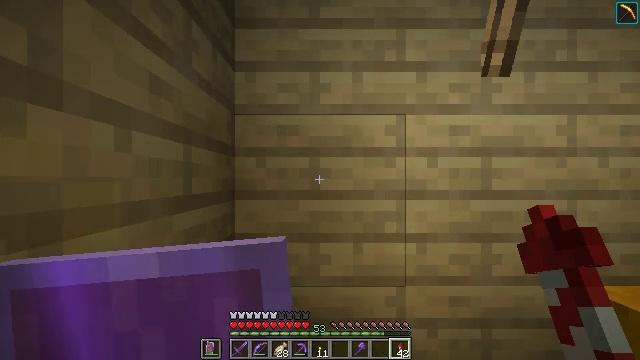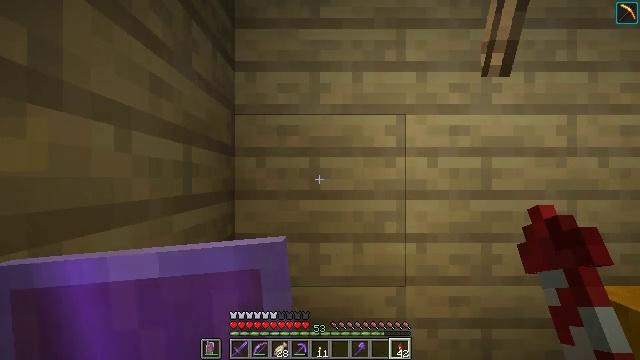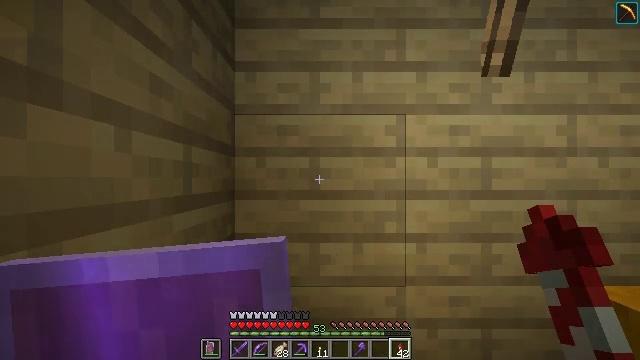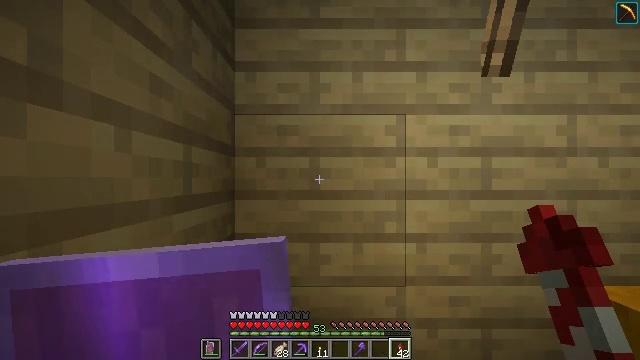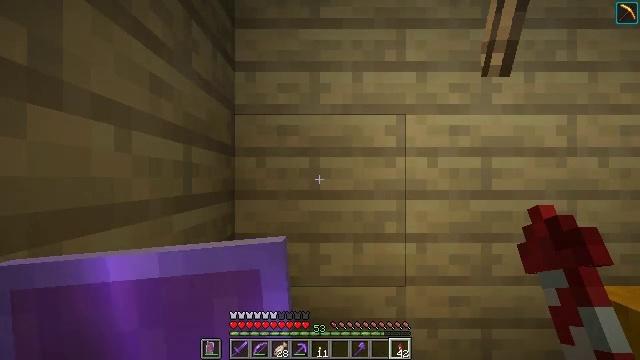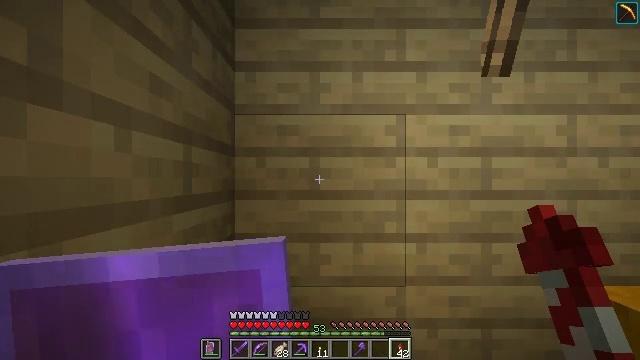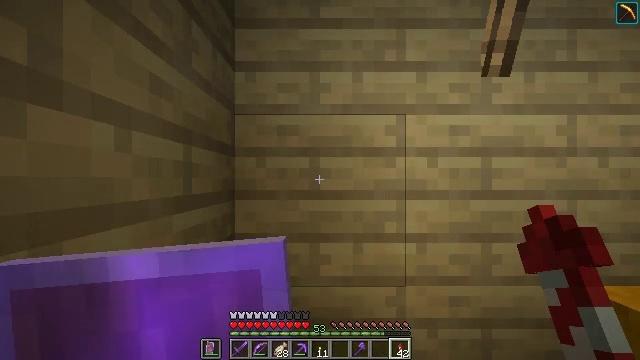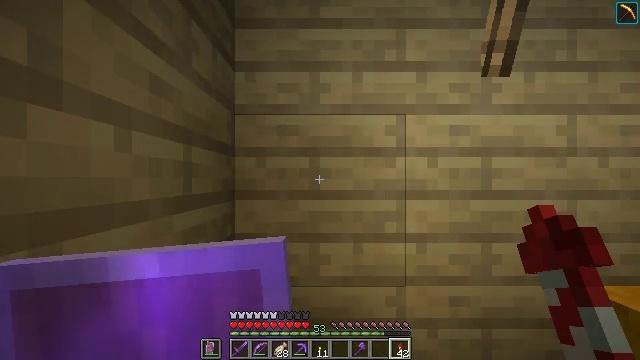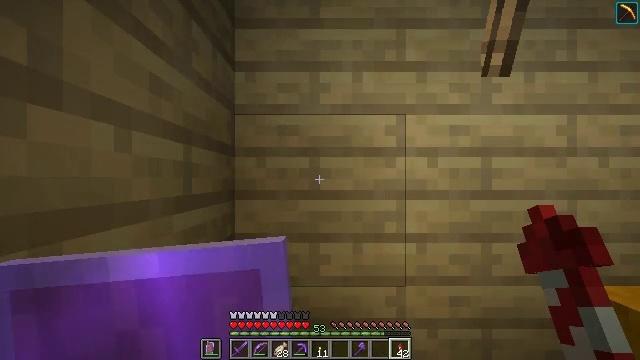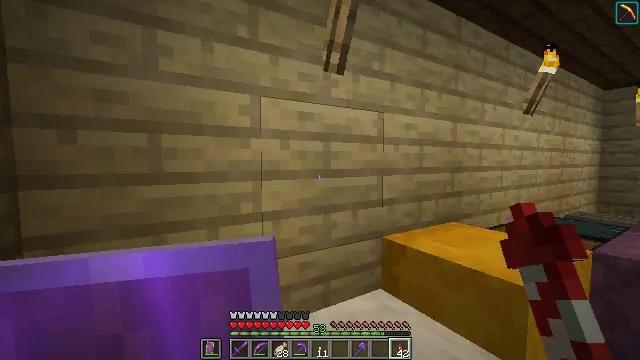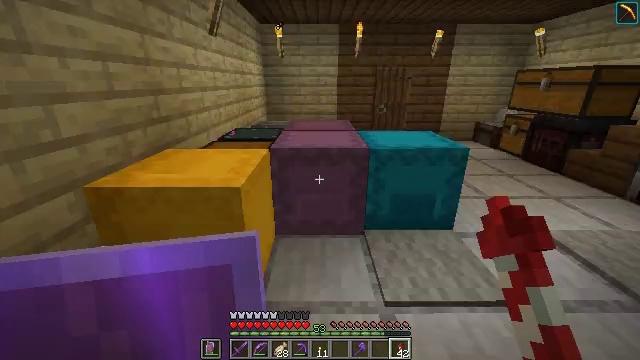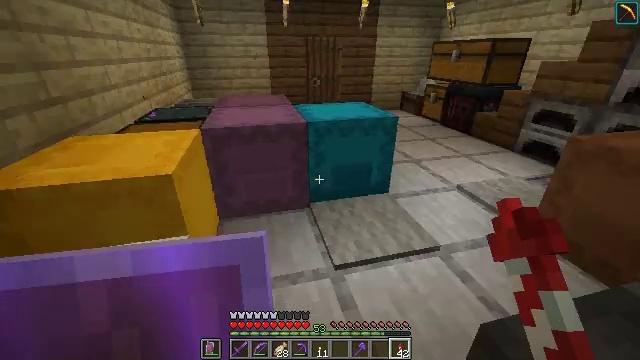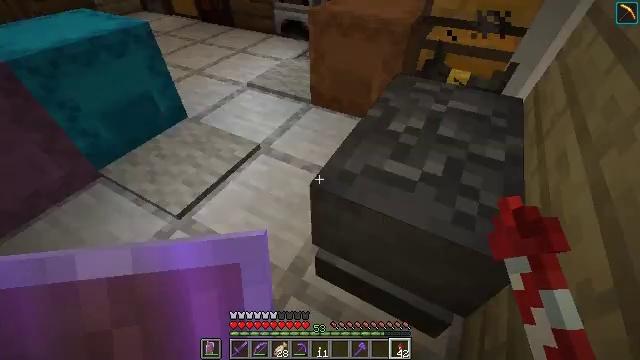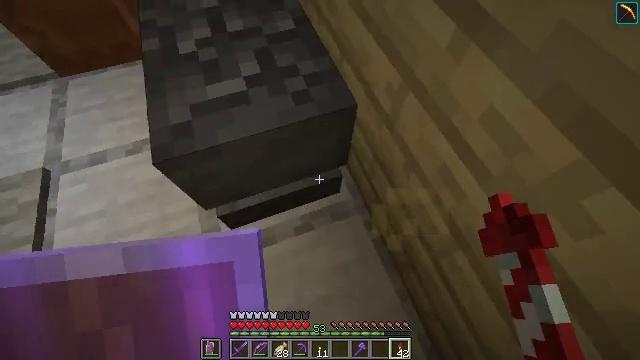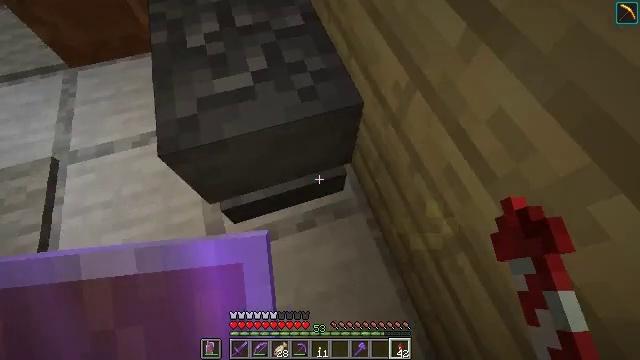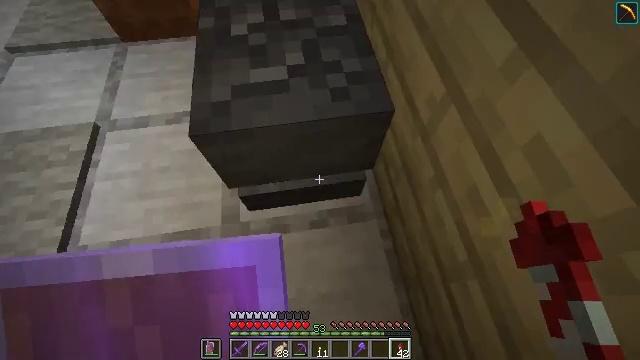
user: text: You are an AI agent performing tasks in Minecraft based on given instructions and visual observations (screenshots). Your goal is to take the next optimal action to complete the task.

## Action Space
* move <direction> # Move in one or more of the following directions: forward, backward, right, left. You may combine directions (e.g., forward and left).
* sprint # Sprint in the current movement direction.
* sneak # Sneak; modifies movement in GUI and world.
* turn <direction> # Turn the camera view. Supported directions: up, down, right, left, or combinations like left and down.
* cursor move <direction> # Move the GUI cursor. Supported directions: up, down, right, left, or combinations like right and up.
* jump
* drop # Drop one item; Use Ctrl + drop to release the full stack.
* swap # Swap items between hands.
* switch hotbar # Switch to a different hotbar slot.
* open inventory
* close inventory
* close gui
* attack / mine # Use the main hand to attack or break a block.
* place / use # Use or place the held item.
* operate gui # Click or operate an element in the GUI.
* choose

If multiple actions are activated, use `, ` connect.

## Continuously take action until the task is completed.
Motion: motion action
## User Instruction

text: Break the polished andesite stairs to collect.
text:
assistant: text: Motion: no_op
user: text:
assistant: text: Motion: no_op
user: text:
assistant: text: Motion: no_op
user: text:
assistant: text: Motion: no_op
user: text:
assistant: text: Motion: no_op
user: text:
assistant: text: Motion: no_op
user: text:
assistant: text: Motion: no_op
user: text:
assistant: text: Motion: no_op
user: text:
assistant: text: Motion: turn right and down
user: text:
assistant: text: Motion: turn right and down
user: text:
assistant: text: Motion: turn right and down
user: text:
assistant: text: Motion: turn right and down
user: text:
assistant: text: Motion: turn right and down
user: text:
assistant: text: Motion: turn left
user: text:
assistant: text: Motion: turn left
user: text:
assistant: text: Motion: no_op
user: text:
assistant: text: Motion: turn left and up
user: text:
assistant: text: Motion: turn left and up
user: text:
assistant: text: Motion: turn left and up
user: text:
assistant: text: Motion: turn left and up
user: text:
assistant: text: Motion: turn left and up
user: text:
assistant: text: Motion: turn left and up
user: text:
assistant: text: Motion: turn left and up
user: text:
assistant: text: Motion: turn left and up
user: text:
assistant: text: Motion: turn left and up
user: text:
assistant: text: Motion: turn left and up
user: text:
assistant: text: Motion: turn up
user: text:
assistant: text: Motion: no_op
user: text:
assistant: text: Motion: no_op
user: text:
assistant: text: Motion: no_op